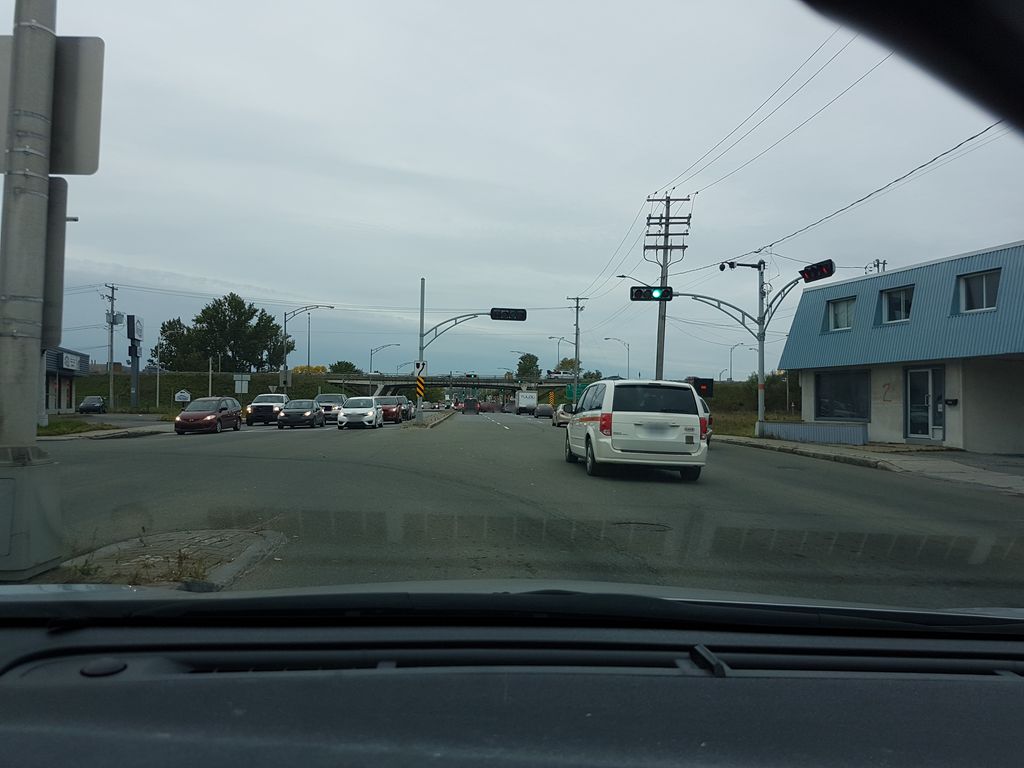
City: quebec_city